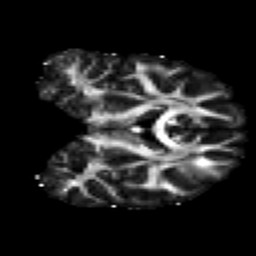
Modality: FA
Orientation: coronal
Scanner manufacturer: ge
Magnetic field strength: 3 T
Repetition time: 7.98 s
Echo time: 0.0701 s